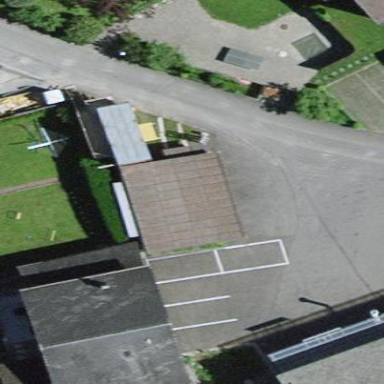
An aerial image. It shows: View of roof of building.